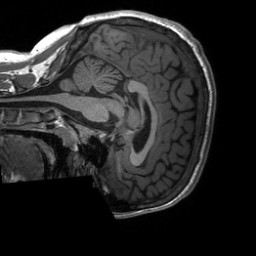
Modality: T1w
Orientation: sagittal
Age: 22
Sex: male
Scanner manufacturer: siemens
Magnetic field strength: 3 T
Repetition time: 2.3 s
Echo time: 0.00227 s